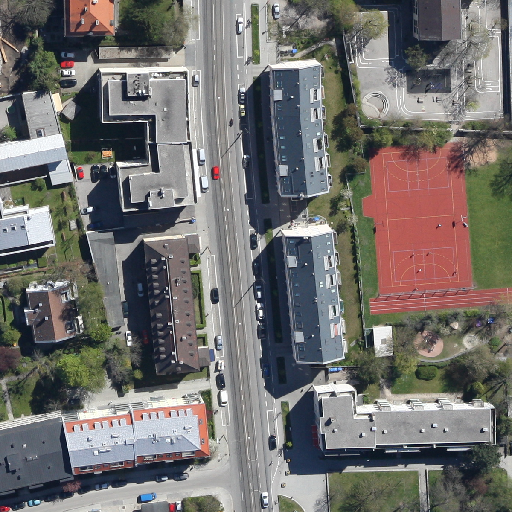
Referring expression: car driving on the road